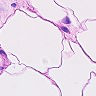
Metastatic tissue present: no